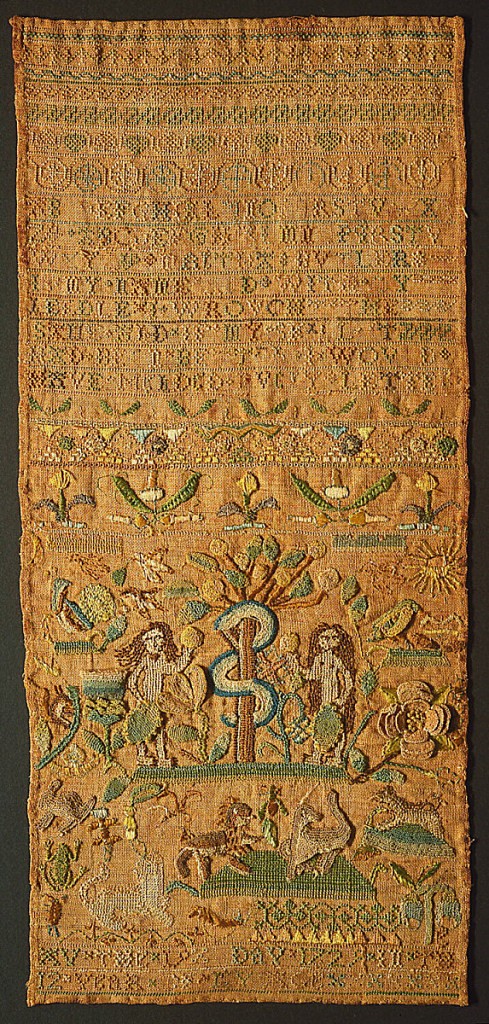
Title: Sampler
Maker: Martha Butler, American, b. about 1717
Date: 1729
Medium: silk embroidery on linen foundation Technique: embroidered in cross, eye, satin, herringbone, stem, knot, couching and detached looping stitches on plain weave foundation
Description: A long narrow sampler with bands of alphabets and geometric cross borders, the inscription: Martha Butler is my name and with my needle I wrought the same and if my skill it had been batter, I would have mended every letter. An the 19 Day 1729 the 12 of my age
At the bottom is a scene with Adam and Eve, the Tree of Knowledge and a large snake, assorted animals and flowers including thistle and rose. Adam and Eve carry fig leaves which are attached only at the base of each leaf.